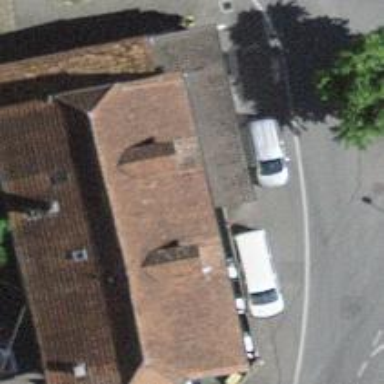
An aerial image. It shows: Post office.